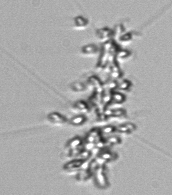
Label: Chaetoceros_didymus_TAG_external_flagellate